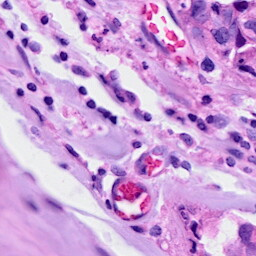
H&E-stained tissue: Breast